Aerial crown-view tile of a tropical tree (Barro Colorado Island, Panama), acquired 20250715:
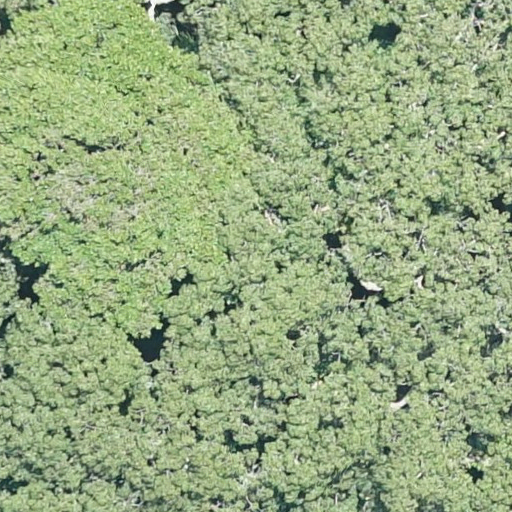
Species: Ceiba pentandra
GBIF accepted scientific name: Ceiba pentandra
Crown area: 827.58 m²